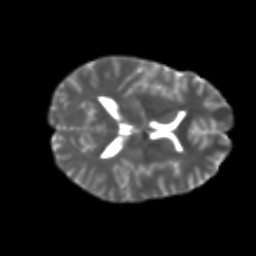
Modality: T2w
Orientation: axial
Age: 20
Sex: female
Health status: healthy
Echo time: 0.074 s